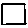
Label: square